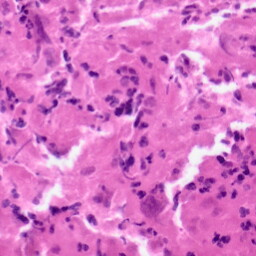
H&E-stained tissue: Pancreatic